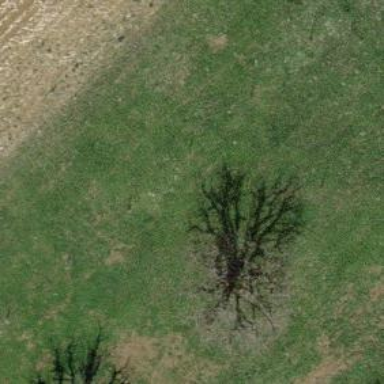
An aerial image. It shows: Agricultural area filled with broadleaved trees.